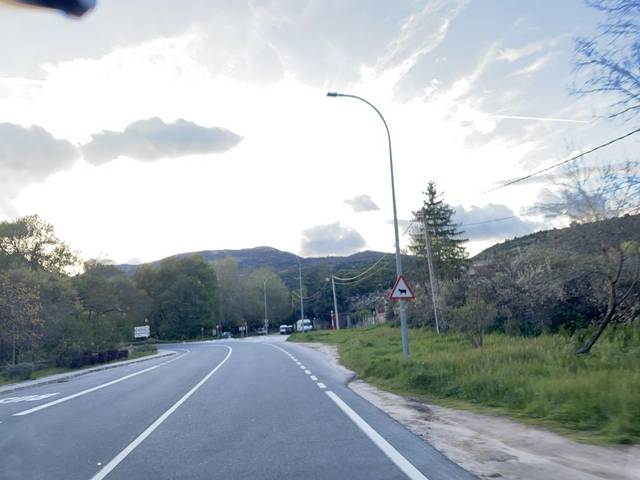
Region: Spain
Coordinates: 40.824, -3.669